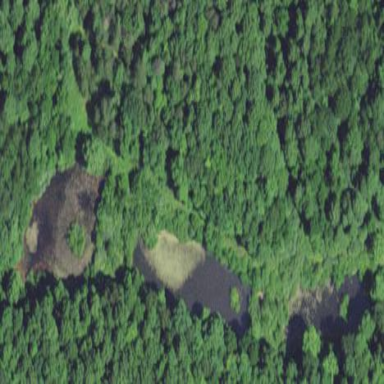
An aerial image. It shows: Serene pond surrounded by nature.